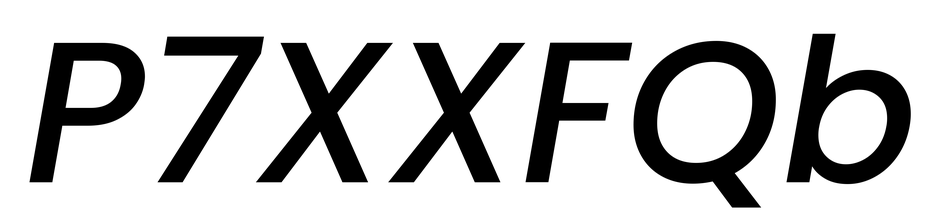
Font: Poppins-MediumItalic